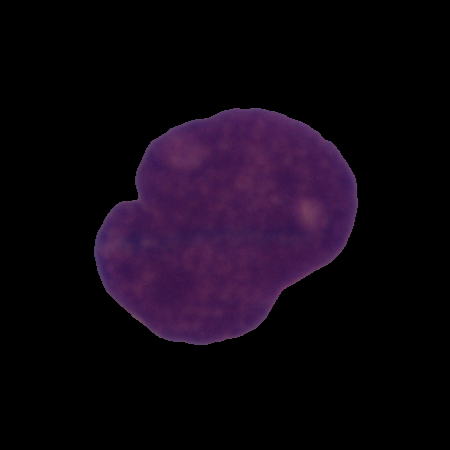
Label: cancer